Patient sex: F
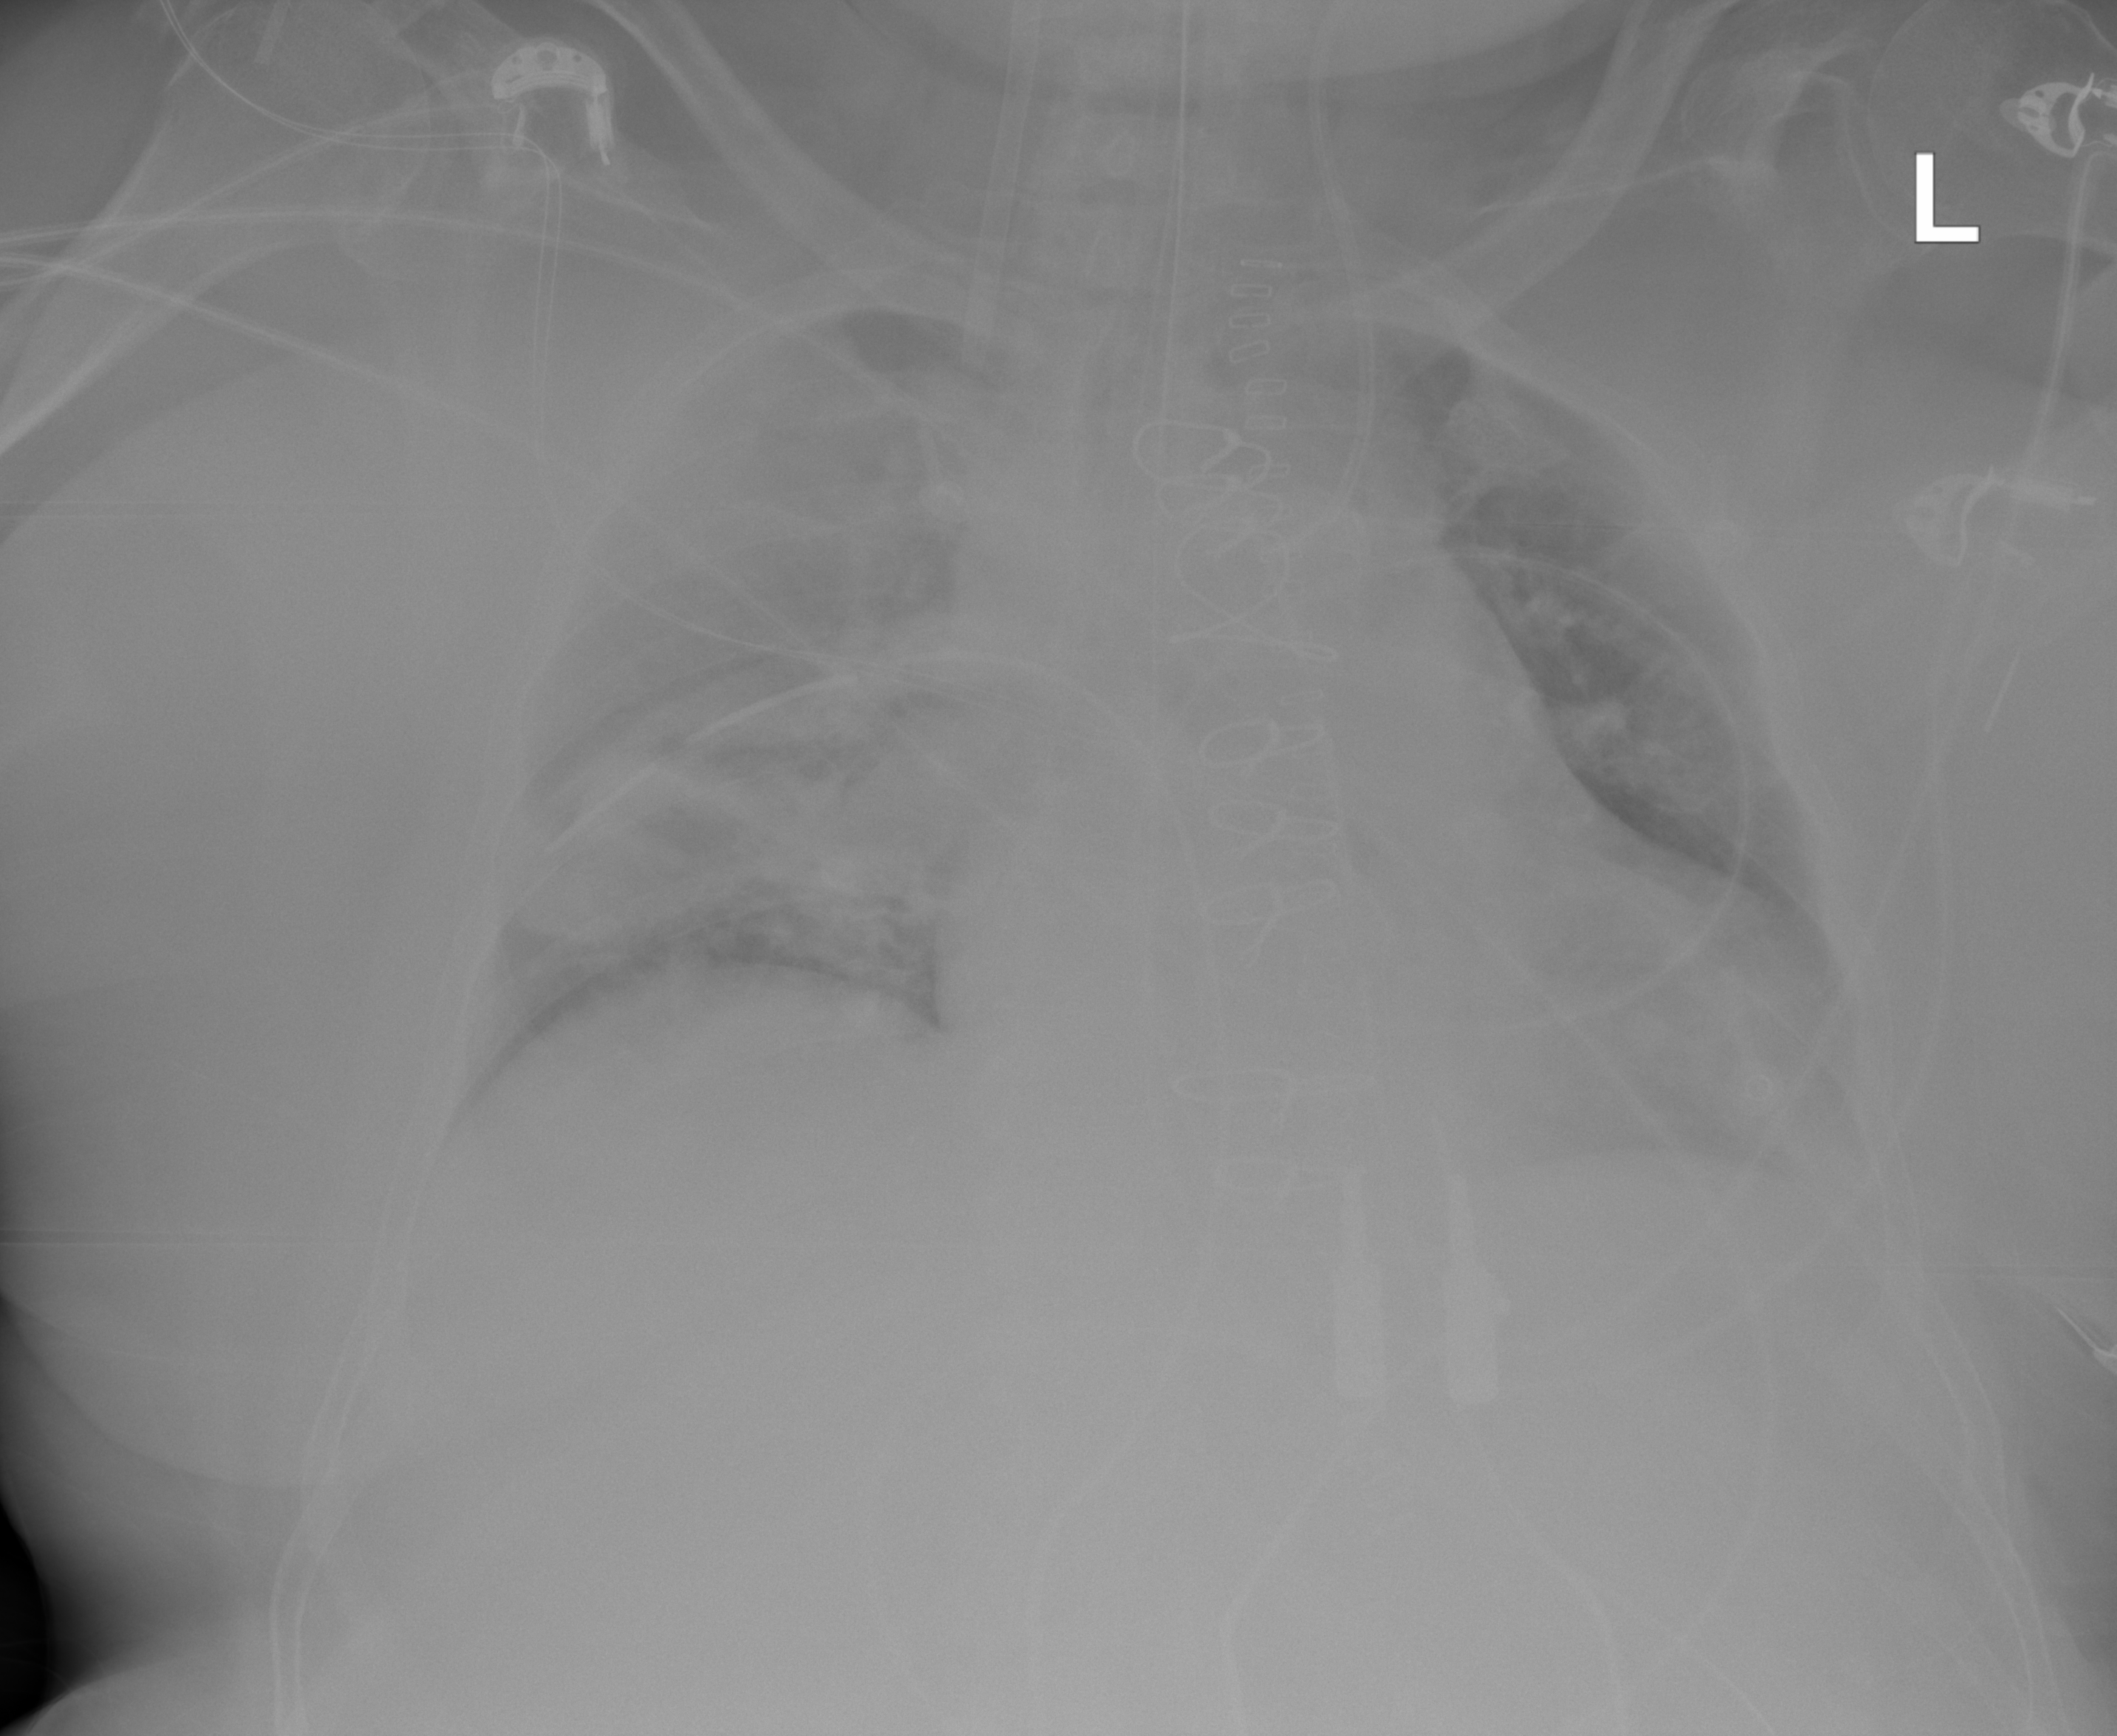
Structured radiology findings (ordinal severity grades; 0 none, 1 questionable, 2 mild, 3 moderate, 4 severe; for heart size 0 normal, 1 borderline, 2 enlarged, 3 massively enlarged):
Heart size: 2
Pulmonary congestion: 0
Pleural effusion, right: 0
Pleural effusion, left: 2
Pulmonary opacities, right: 2
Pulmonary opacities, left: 0
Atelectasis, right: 0
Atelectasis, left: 2